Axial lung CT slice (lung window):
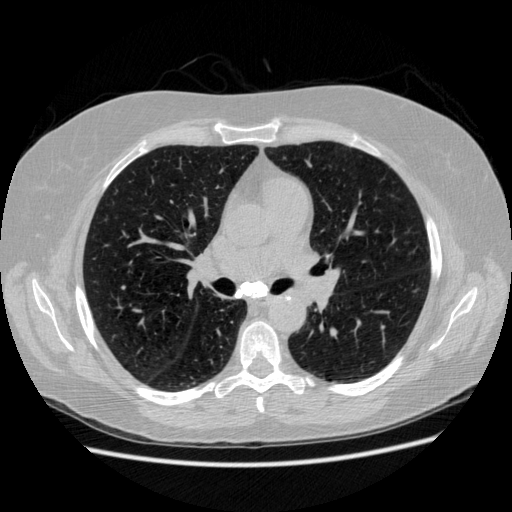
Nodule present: no